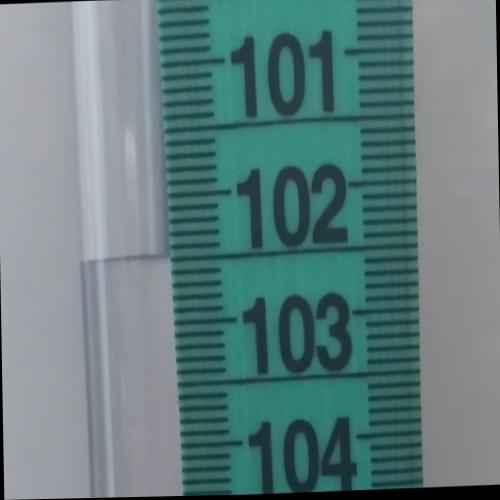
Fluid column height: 102.5 cm